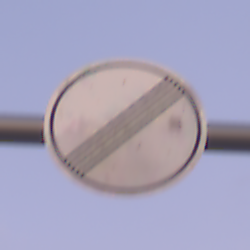
Verkehrszeichen: EndeSaemtlicherBegrenzungen
Umgebung: Outdoor, Nature
Tageszeit: SunriseSunset
Wetter: PartlyCloudy
Licht: Natural
Jahreszeit: NotSpecified
Kontrast: LowContrast